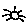
Label: sun